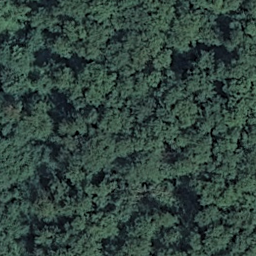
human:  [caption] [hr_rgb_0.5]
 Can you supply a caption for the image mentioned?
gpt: Lots of dark green trees constitute a dense forest .

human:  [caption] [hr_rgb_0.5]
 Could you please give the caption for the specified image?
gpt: There are lots of dark green trees in the dense forest .

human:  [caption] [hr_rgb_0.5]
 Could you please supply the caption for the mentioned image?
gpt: This is a dense forest with lots of dark green trees .

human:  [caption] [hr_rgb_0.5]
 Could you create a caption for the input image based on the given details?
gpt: There are lots of dark green plants in the dense forest .

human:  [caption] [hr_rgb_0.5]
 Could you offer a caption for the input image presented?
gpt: Lots of dark green trees constitute a dense forest .